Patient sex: M
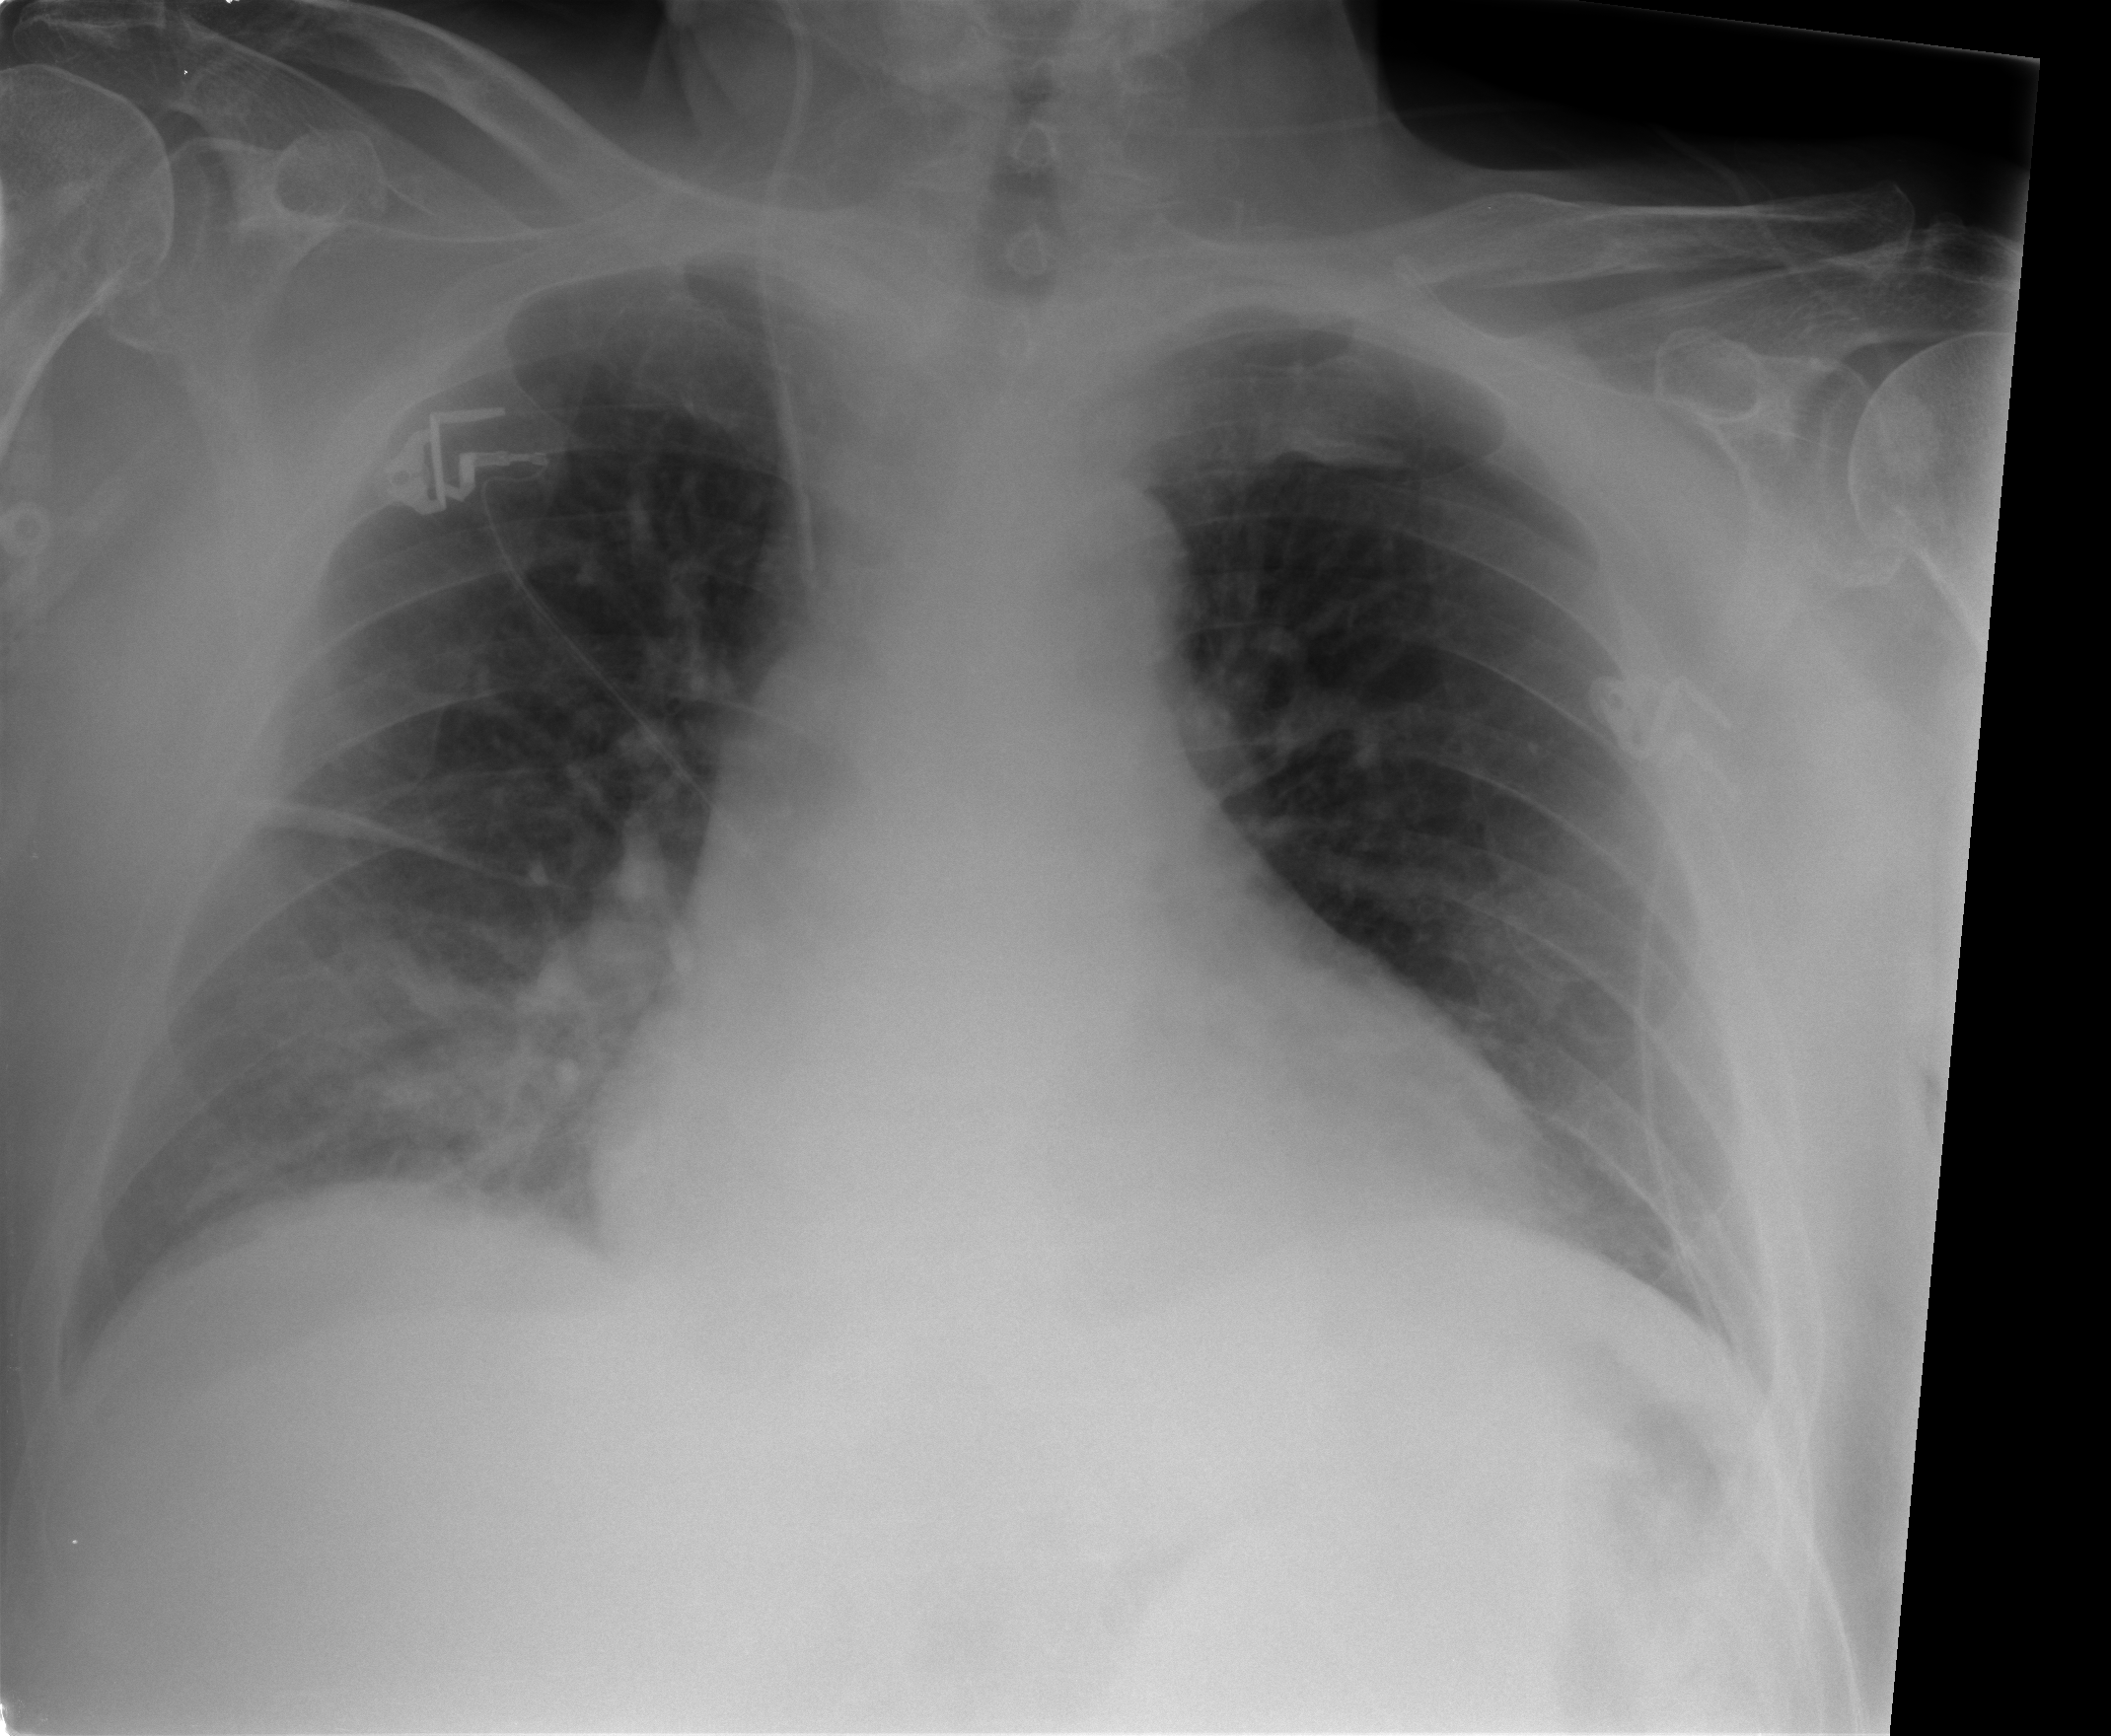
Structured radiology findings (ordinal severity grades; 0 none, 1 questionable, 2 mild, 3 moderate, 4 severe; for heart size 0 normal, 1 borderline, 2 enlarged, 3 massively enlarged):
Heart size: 2
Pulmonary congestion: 3
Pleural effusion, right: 1
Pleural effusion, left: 0
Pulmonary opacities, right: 2
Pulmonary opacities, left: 0
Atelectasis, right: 3
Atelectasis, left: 2